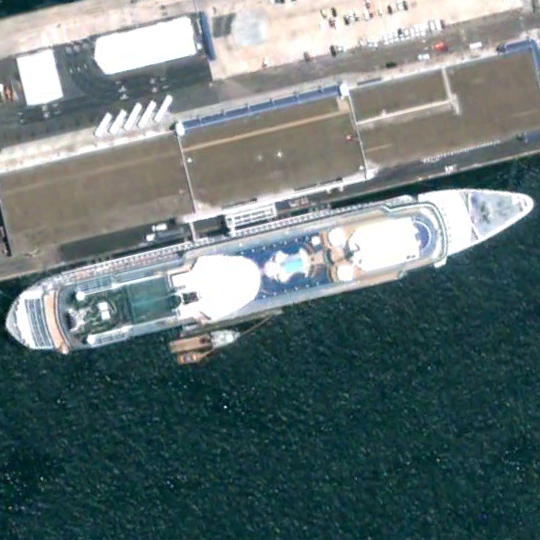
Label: civil